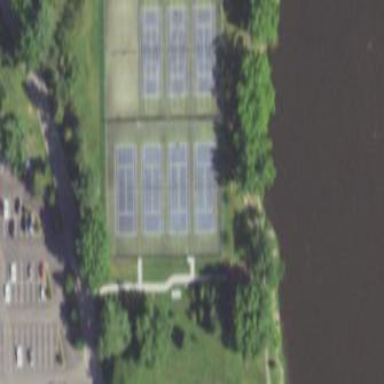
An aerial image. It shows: Tennis court on pitch.